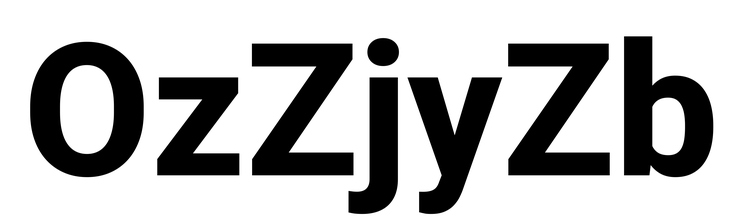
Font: Roboto_ExtraBold